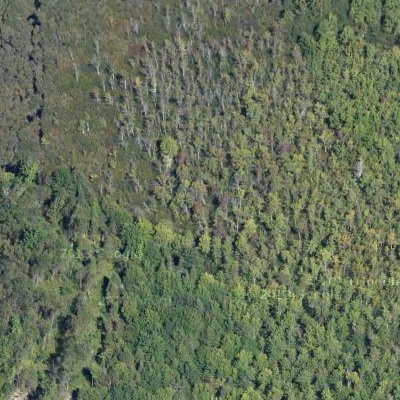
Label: eForest